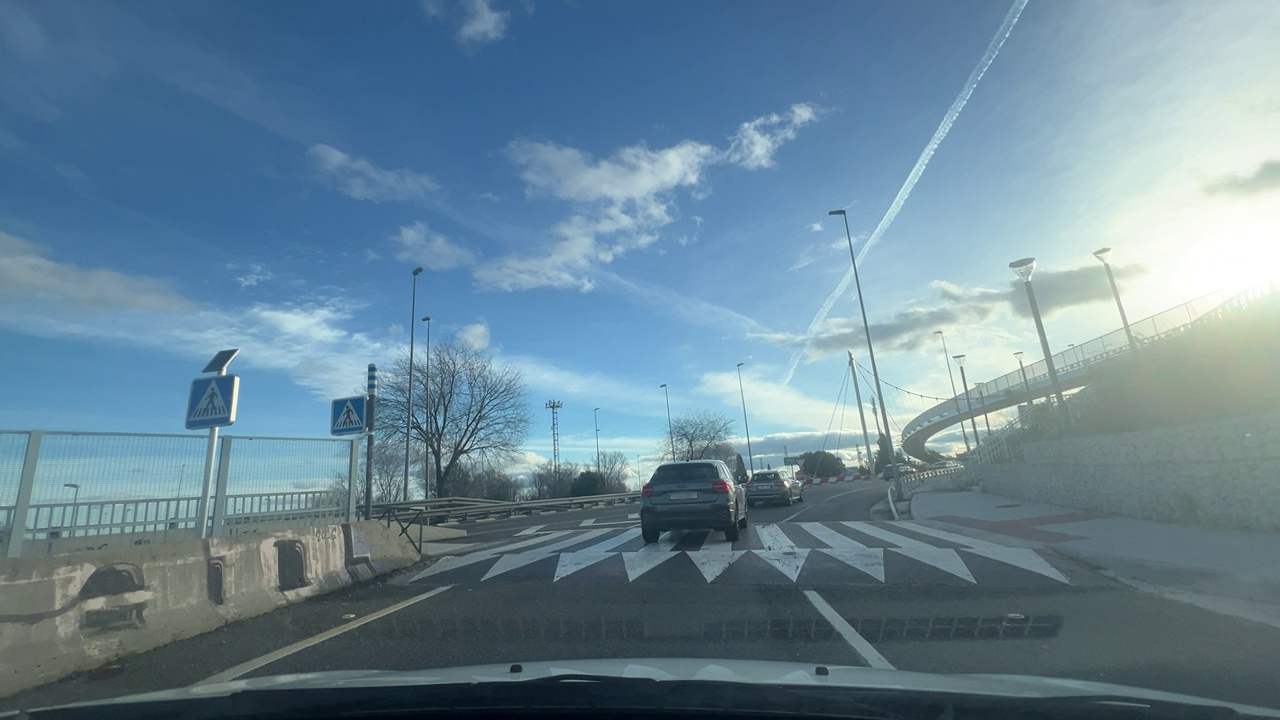
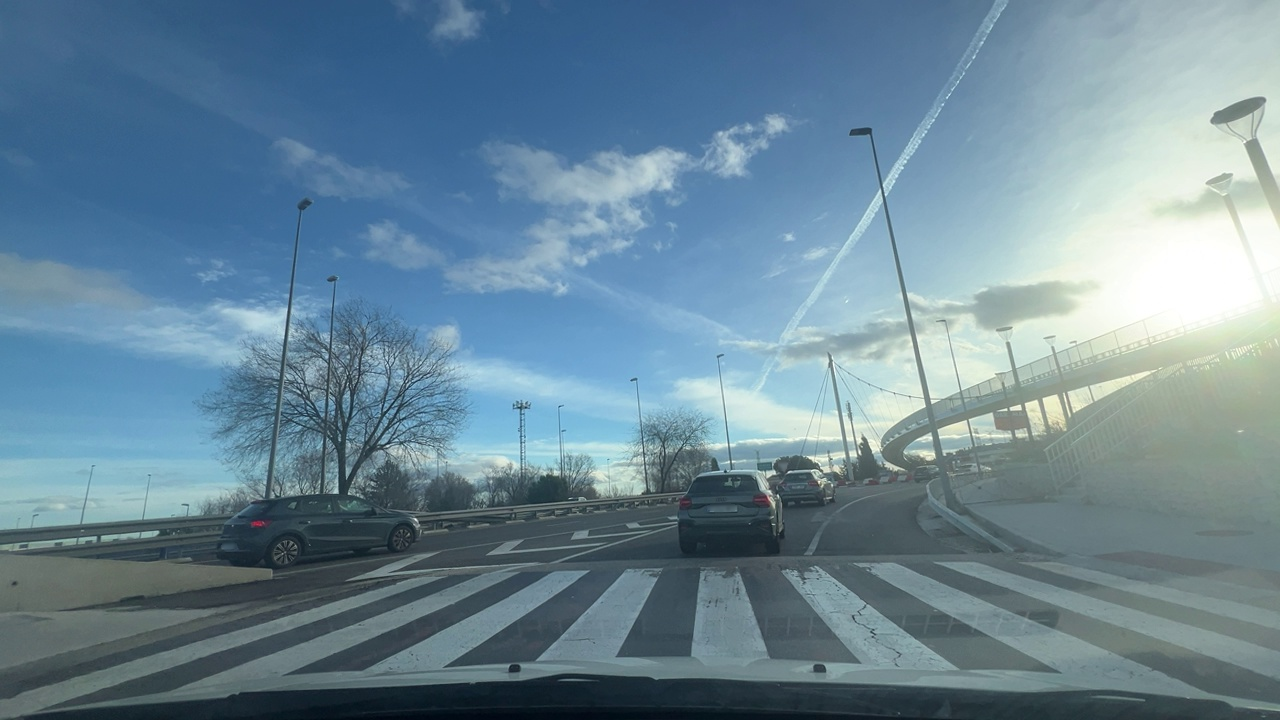
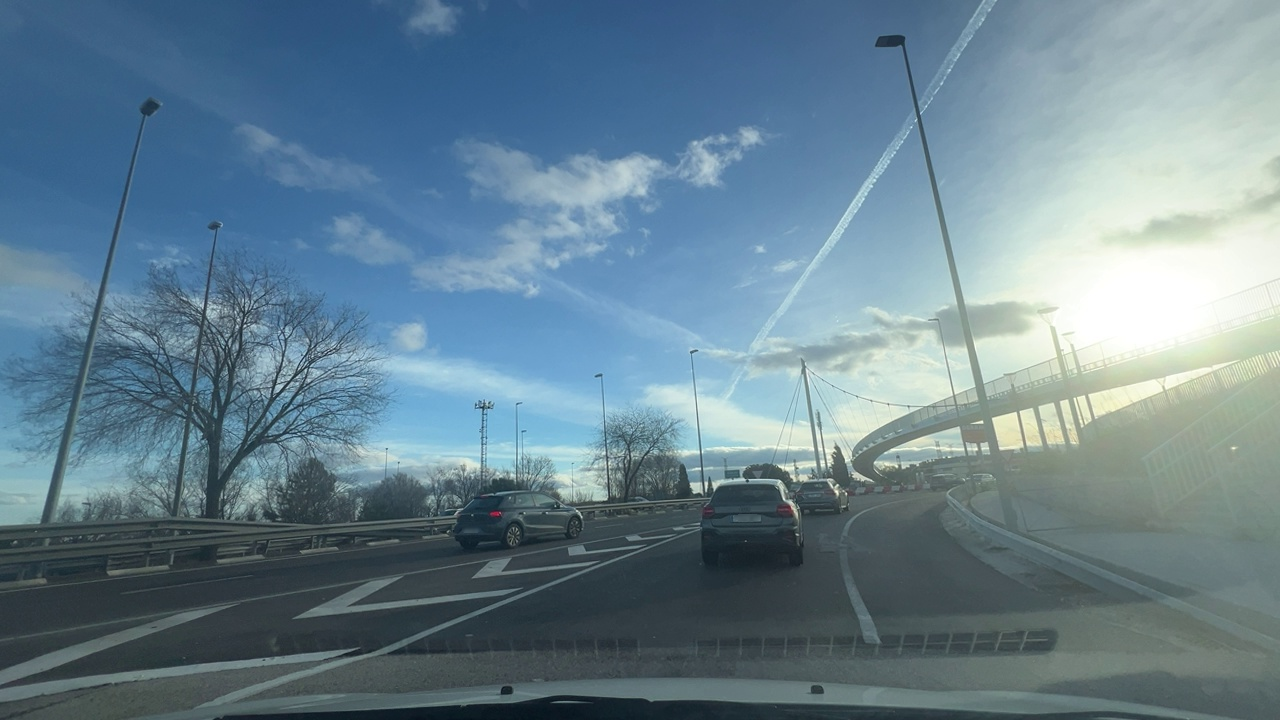
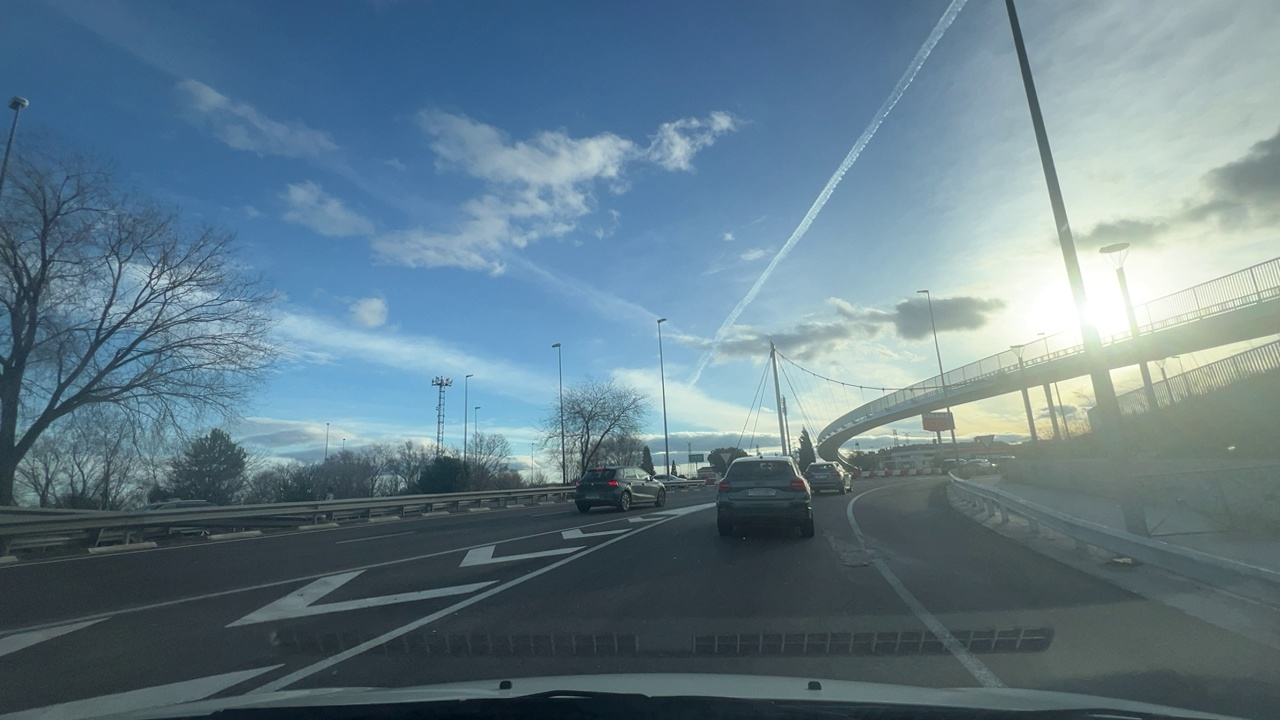
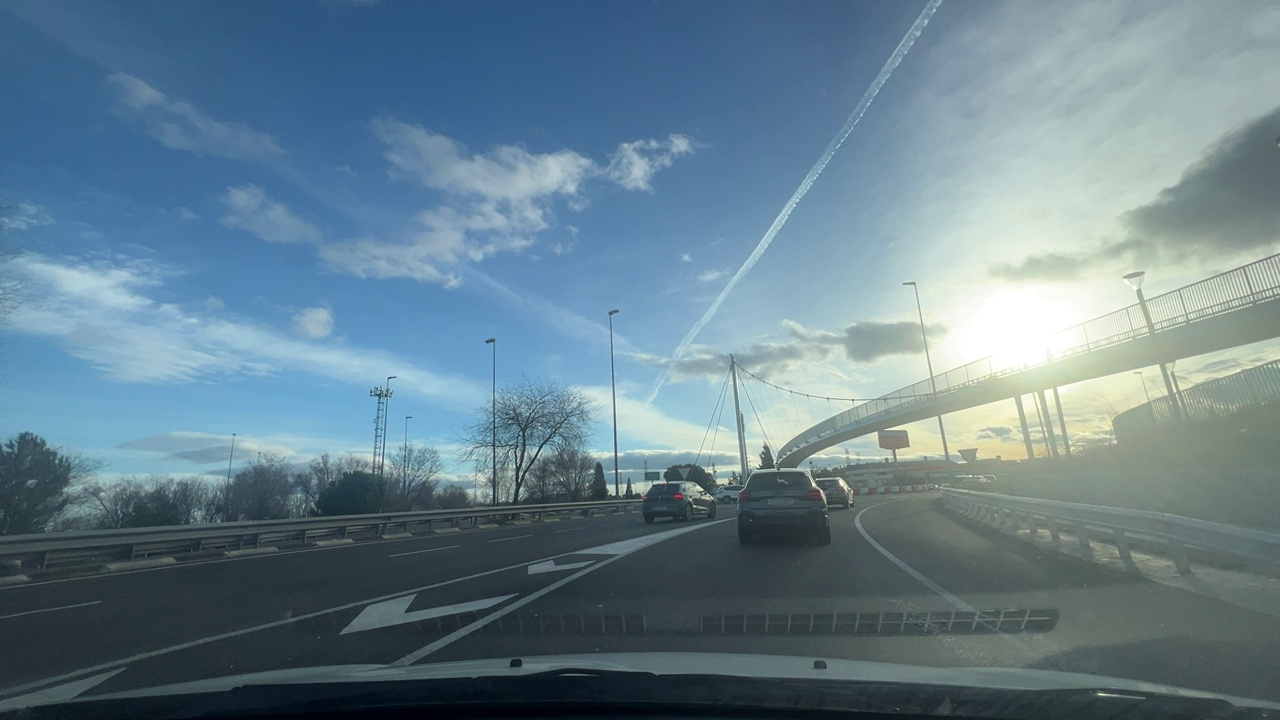
Situation: empty
Question: Is the ego vehicle decelerating due to dense traffic or congestion ahead?
Answer: Yes
Reasoning: Multiple closely spaced vehicles ahead indicate traffic congestion.

Situation: empty
Question: Is a vehicle from an adjacent lane moving into the ego lane?
Answer: No
Reasoning: There are no vehicles moving into the ego lane

Situation: empty
Question: Has a vehicle merged into the ego lane directly ahead of the ego vehicle without any intermediate vehicle?
Answer: No
Reasoning: There are no vehicles merging into the ego lane

Situation: empty
Question: Is the ego vehicle currently inside a roundabout?
Answer: No
Reasoning: There are no roundabouts in the ego lane